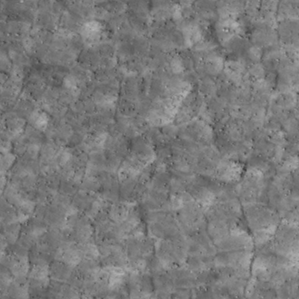
Label: non_frost